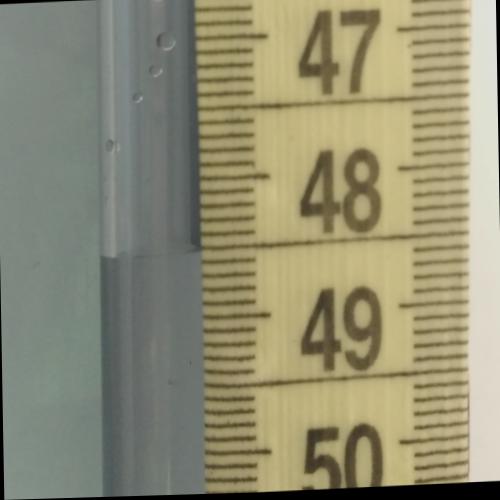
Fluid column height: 48.5 cm